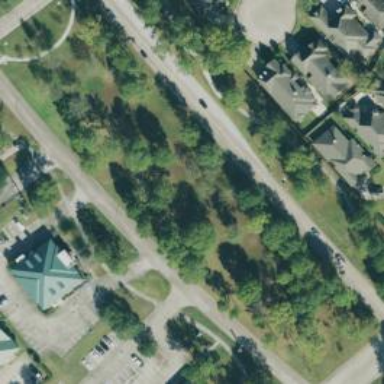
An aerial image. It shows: Island traffic calming feature within forest area.